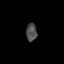
Tissue: lung
Cell type: Others
Senescence score: 0.234
Nuclear area (px): 189
Mean DAPI intensity: 76.847